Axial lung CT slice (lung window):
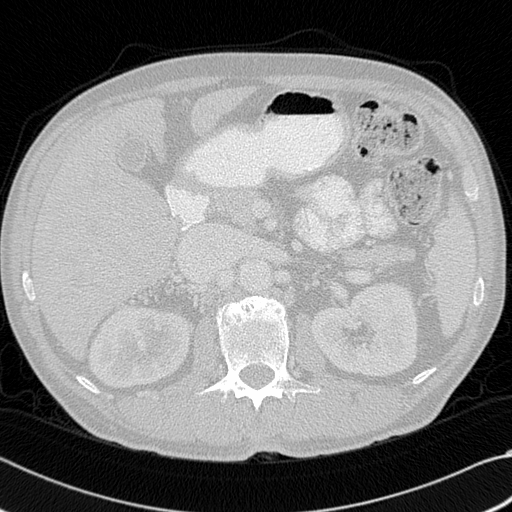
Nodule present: no